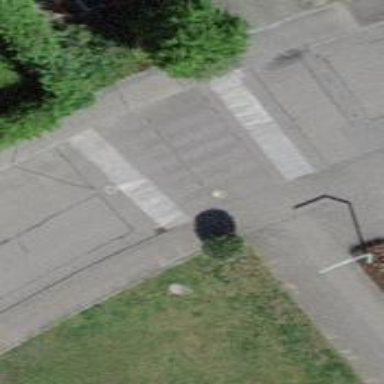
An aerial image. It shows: Residential road with asphalt surface. There are sidewalks on both sides of the road.